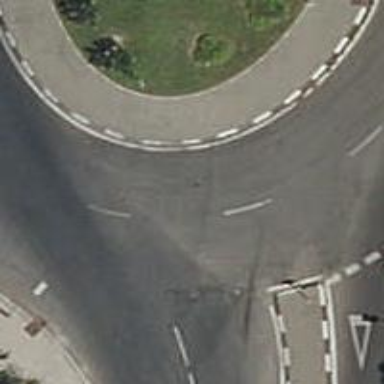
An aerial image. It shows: Roundabout at tertiary road junction.